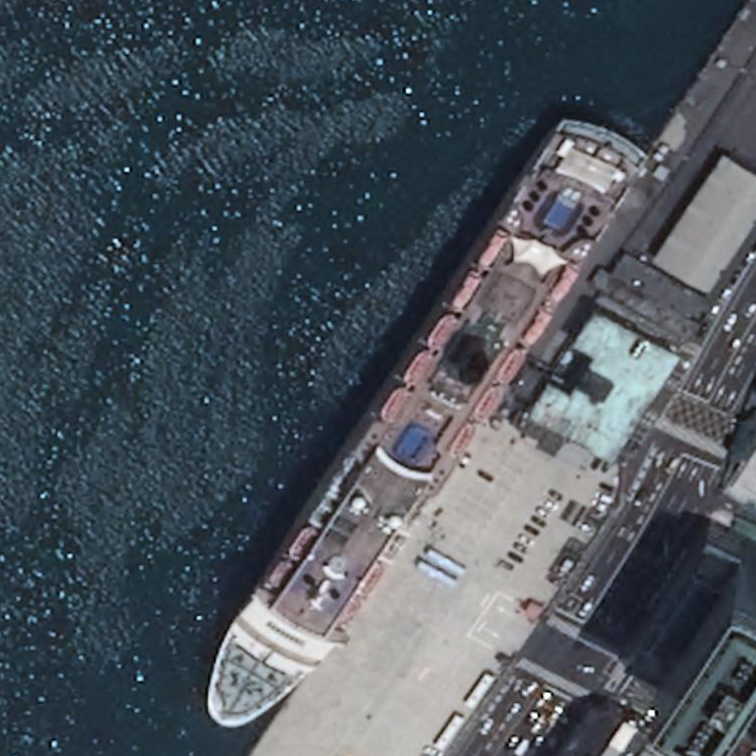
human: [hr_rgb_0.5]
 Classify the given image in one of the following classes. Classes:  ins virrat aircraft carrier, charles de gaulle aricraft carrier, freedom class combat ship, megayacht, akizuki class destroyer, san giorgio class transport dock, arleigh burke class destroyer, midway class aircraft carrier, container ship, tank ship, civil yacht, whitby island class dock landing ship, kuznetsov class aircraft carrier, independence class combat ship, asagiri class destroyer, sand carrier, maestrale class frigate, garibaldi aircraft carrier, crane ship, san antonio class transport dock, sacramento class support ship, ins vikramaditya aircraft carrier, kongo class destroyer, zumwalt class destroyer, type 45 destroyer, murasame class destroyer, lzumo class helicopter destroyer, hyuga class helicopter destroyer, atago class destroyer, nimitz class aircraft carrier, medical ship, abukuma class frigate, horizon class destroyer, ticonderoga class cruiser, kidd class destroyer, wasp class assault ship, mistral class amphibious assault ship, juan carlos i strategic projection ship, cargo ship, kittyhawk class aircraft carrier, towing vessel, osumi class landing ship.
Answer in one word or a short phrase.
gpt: Megayacht